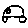
Label: car